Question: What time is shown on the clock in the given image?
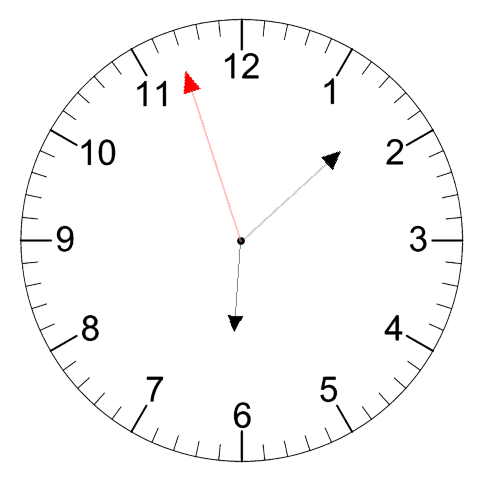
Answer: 06:07:57